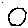
Label: circle